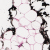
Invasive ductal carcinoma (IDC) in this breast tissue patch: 0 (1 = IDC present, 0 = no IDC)